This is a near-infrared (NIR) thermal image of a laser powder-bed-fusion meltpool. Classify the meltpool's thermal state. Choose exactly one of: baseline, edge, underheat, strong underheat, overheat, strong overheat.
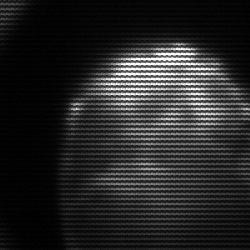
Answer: edge